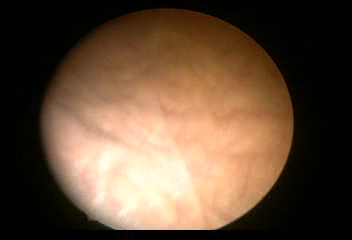
Modality: WLC
Class: Normal mucosa
Bladder cancer association: No